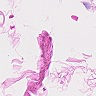
Metastatic tissue present: no